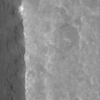
Label: not_dusty